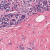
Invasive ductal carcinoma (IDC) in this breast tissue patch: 0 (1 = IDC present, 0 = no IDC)